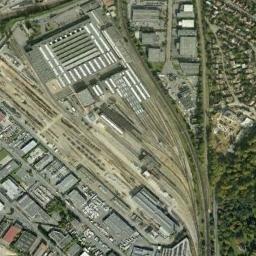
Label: railway_station